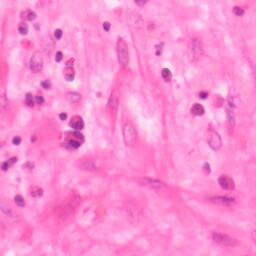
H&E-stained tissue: Colon